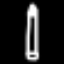
Label: pencil